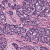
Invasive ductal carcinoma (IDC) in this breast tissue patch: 1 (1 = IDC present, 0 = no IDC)